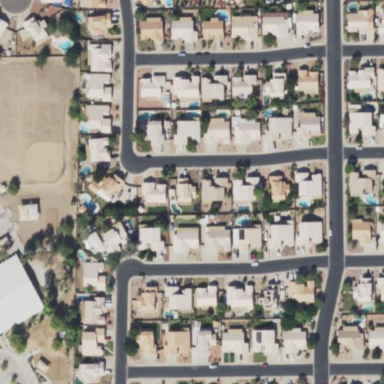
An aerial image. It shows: Single-family residential area.